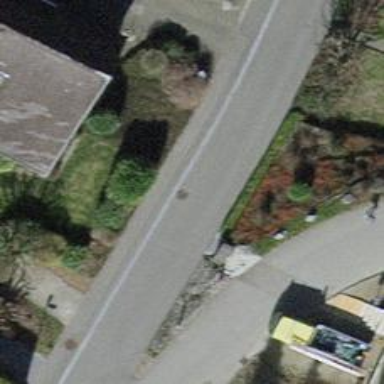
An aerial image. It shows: Street cabinet.